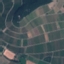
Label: PermanentCrop